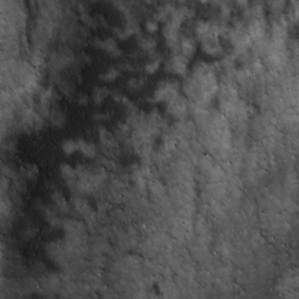
Label: non_frost